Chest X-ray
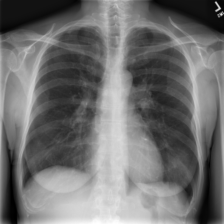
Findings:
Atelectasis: negative
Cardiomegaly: negative
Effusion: negative
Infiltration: positive
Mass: negative
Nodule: negative
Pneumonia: negative
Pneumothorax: negative
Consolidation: negative
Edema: negative
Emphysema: negative
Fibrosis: negative
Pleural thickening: negative
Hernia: negative